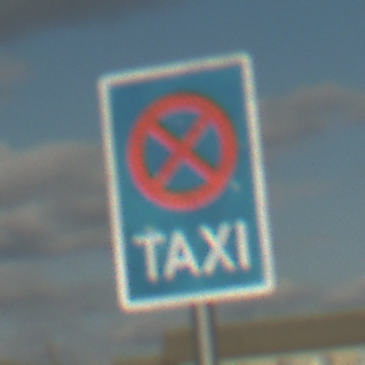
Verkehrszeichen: Taxenstand
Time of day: MorningAfternoon
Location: Outdoor (RoadRail)
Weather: PartlyCloudy
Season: NotSpecified
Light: Natural